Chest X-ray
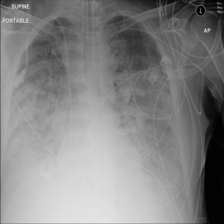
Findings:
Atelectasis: negative
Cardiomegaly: negative
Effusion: negative
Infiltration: negative
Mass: negative
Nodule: negative
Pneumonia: negative
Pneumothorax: negative
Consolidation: negative
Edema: negative
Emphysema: negative
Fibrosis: negative
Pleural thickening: negative
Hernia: negative